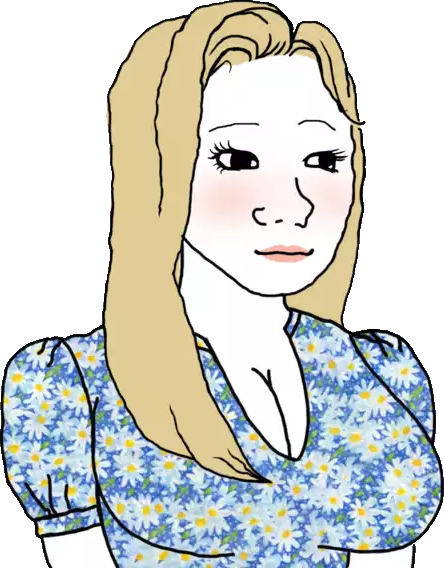
Label: 5_Trad_Wife